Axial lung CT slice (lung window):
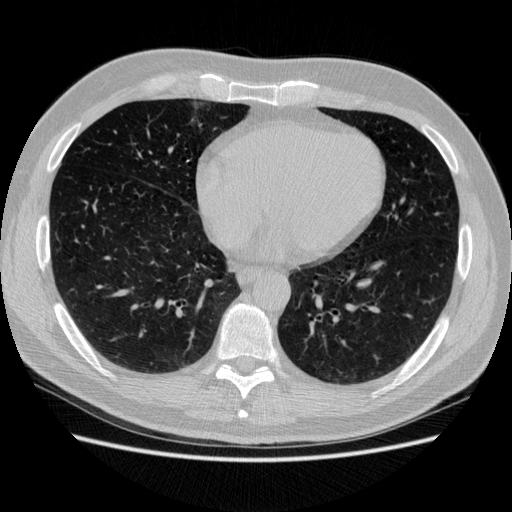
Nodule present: no